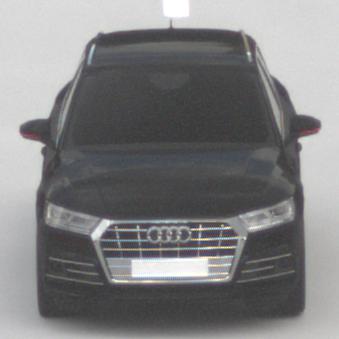
Make: Audi
Model: Q5 45 TFSI
Detailed model: Q5 (FY)
Model produced from: 2019/01
Model produced until: 2019/05
Doors: 5
Color: black
Road condition: dry road
Daytime: morning or afternoon
Contrast: low contrast